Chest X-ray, PA view. Patient: 56 years old, sex F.
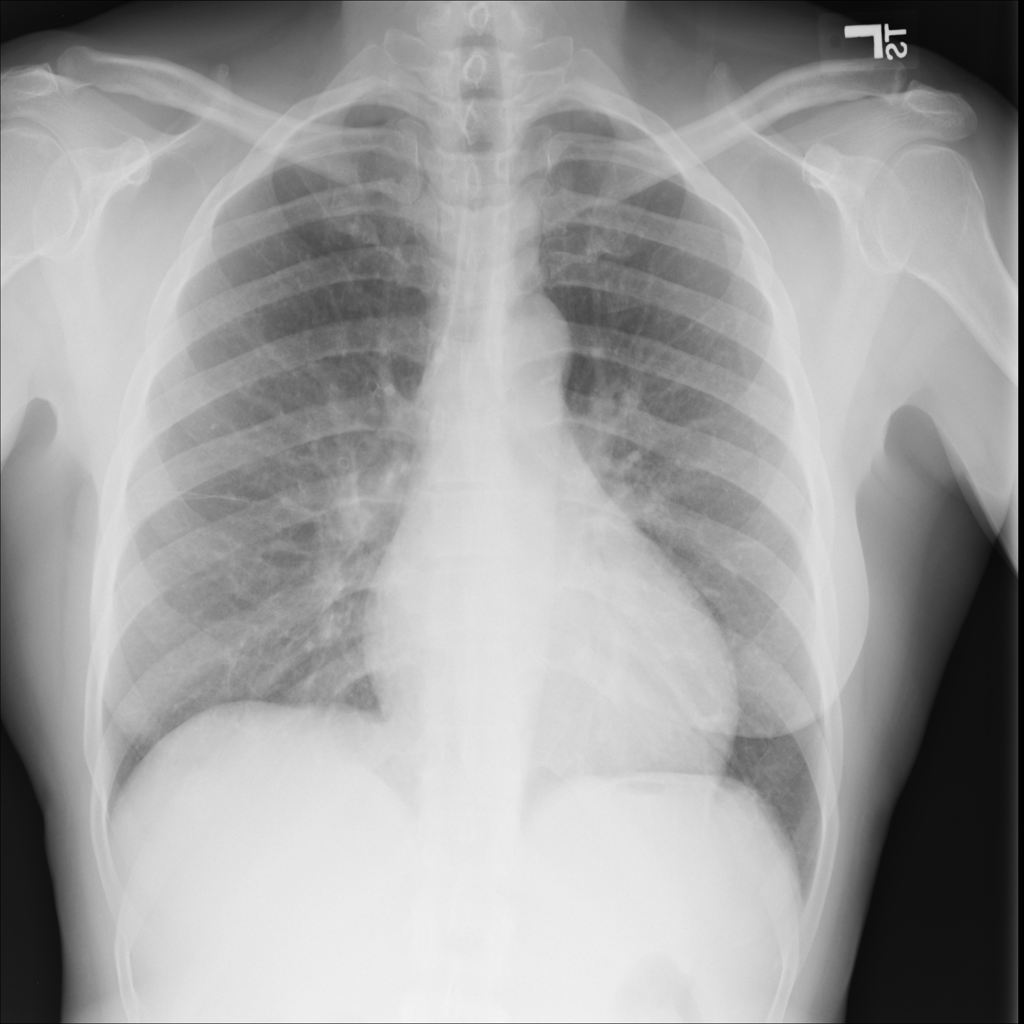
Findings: No Finding